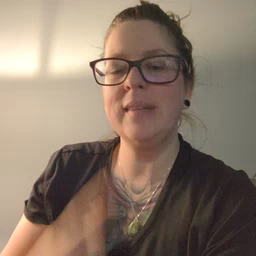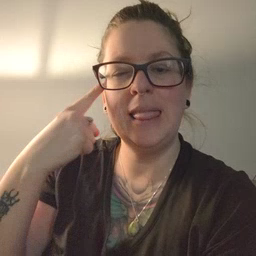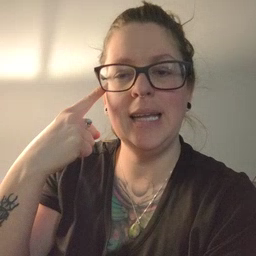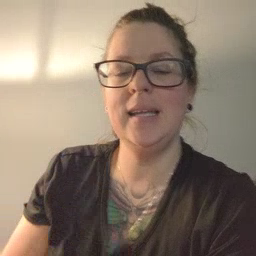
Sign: think